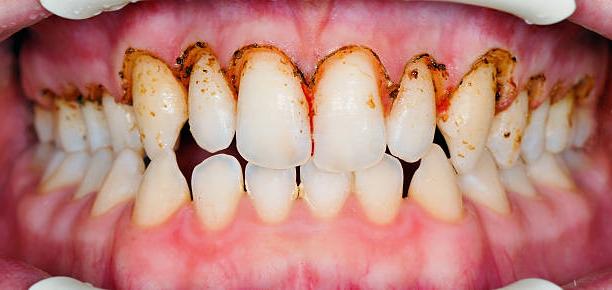
Condition: Calculus